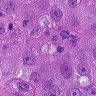
Metastatic tissue present: yes